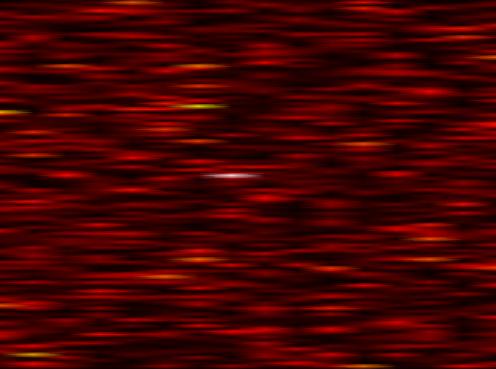
Label: FBMC